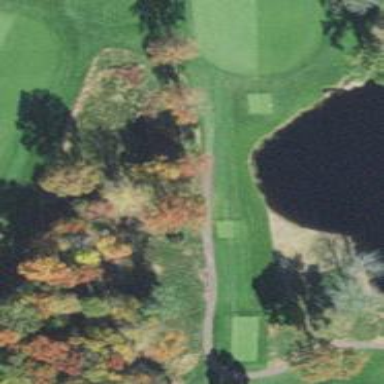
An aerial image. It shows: Pathway for golfing.